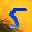
Label: 5